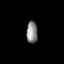
Tissue: lung
Cell type: Myeloid cells
Senescence score: 0.617
Nuclear area (px): 241
Mean DAPI intensity: 135.087